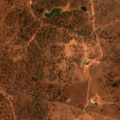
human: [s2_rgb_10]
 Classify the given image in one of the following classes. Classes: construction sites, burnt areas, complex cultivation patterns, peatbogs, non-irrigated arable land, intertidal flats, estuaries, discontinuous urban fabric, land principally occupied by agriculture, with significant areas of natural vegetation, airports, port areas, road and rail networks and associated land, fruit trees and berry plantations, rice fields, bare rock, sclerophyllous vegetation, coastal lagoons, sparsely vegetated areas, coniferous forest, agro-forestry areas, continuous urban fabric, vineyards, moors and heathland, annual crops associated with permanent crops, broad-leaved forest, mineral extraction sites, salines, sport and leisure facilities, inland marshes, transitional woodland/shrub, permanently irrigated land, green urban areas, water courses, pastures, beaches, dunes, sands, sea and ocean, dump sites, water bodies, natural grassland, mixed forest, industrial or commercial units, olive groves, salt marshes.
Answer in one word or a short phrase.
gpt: non-irrigated arable land, agro-forestry areas